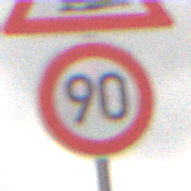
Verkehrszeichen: Geschwindigkeit90
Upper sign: Bahnuebergang
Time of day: Midday
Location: Outdoor (Nature)
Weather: Overcast
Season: NotSpecified
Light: Natural